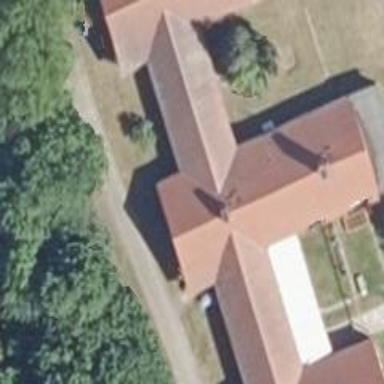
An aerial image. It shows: Kindergarten.